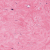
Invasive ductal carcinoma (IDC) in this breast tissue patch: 0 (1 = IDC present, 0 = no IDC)